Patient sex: M
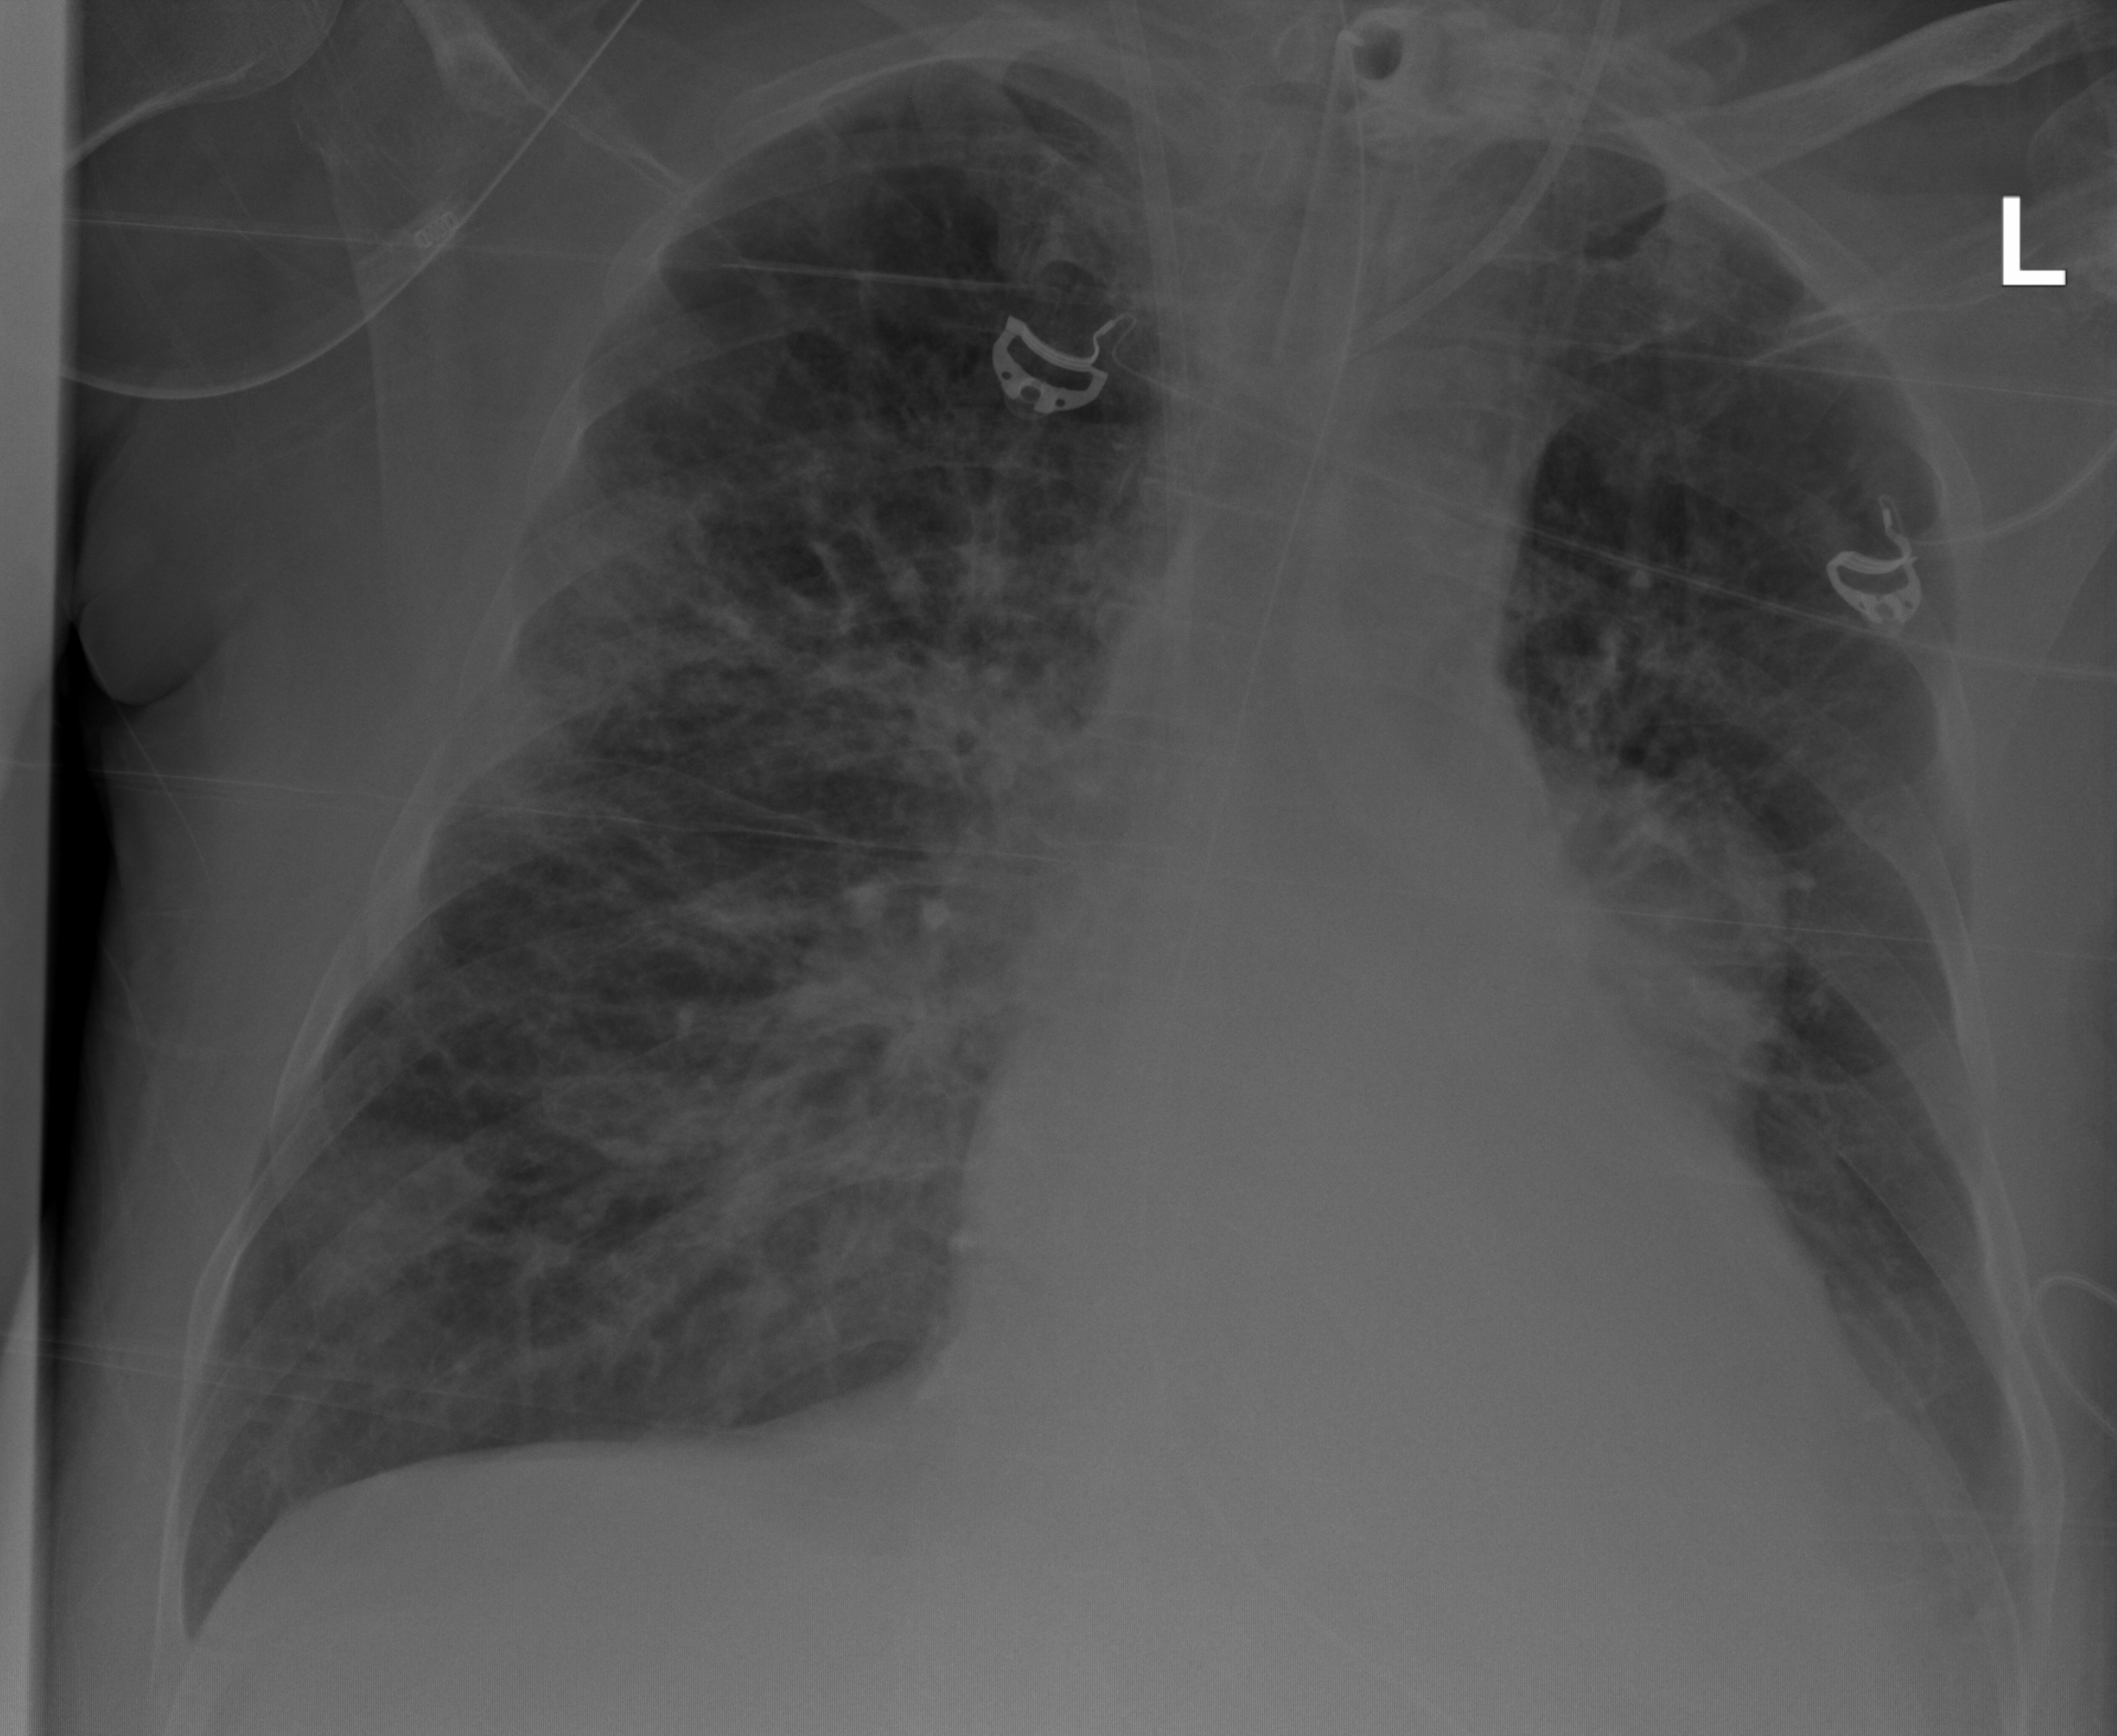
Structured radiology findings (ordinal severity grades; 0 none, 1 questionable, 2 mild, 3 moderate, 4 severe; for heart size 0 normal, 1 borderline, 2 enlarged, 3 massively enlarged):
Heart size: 2
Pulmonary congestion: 2
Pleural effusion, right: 0
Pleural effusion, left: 2
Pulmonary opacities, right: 3
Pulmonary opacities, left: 2
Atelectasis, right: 2
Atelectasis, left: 2